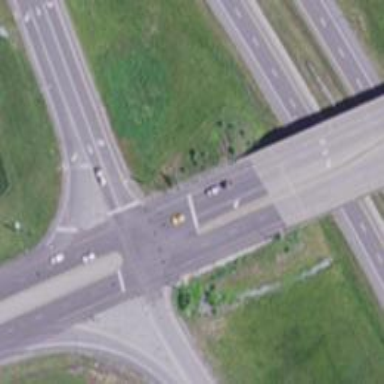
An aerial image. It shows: Dual carriageway trunk road.